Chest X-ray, PA view. Patient: 29 years old, sex M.
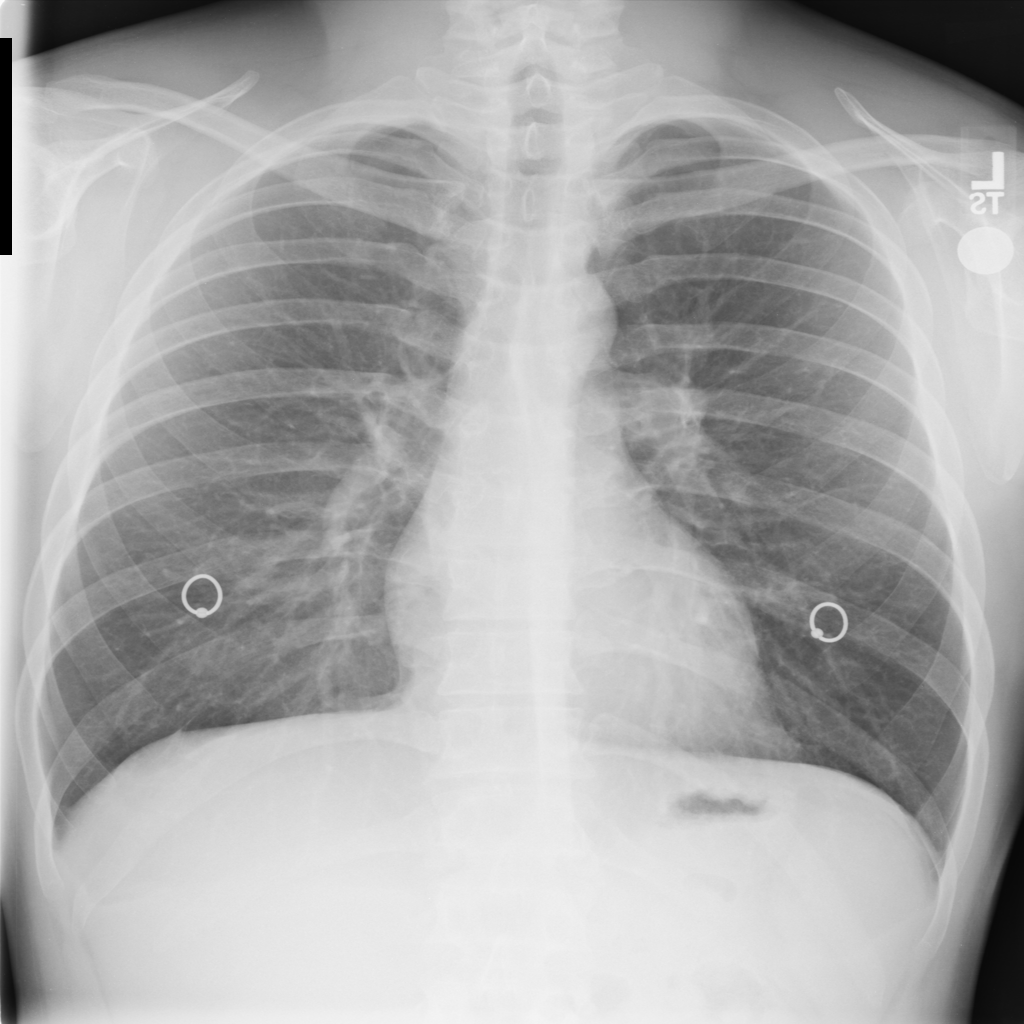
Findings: No Finding